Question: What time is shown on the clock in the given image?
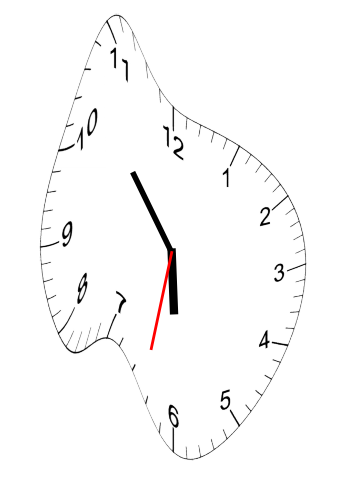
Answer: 05:53:32